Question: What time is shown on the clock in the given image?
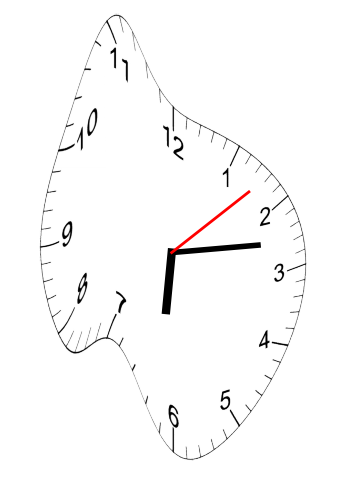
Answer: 06:13:08